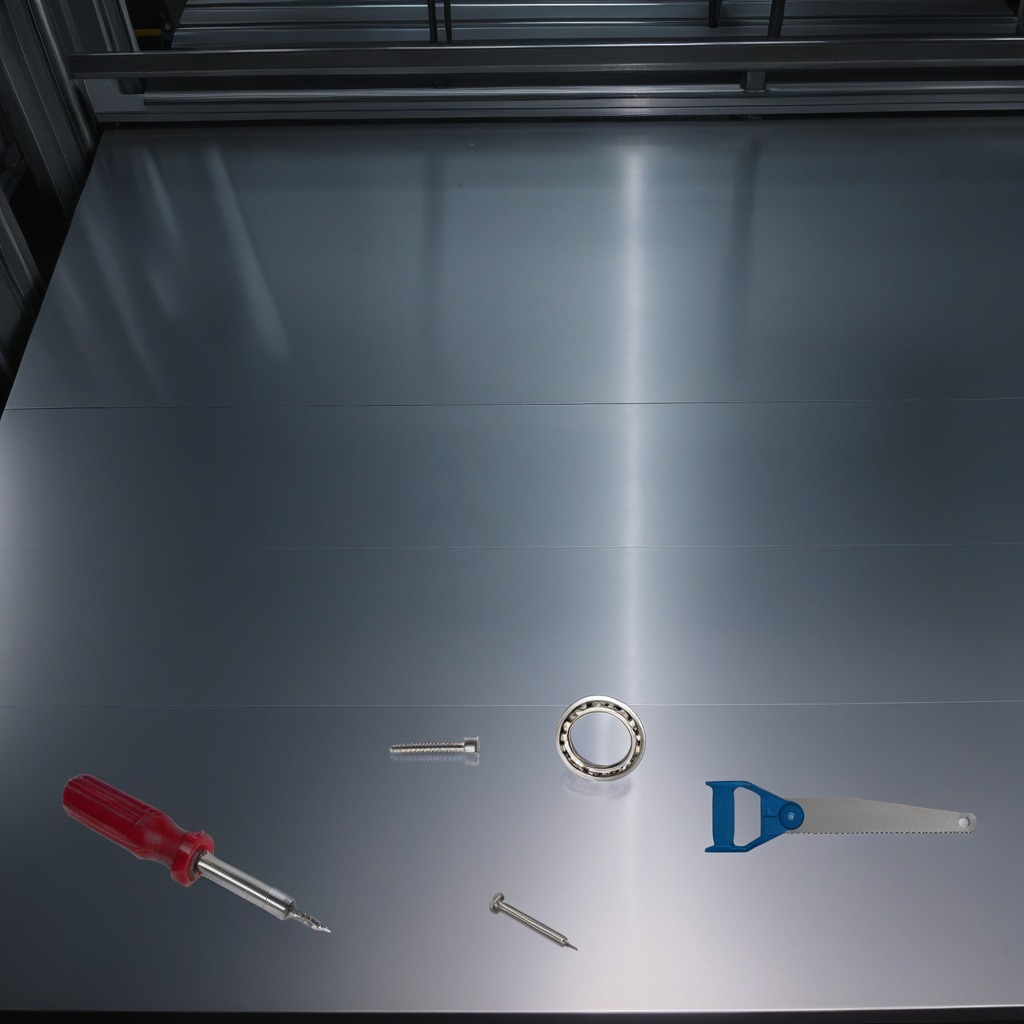
A metal ball bearing, a metal machine screw, an iron nail, a handheld metal saw, and a screwdriver are lying on the tabletop.